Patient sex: M
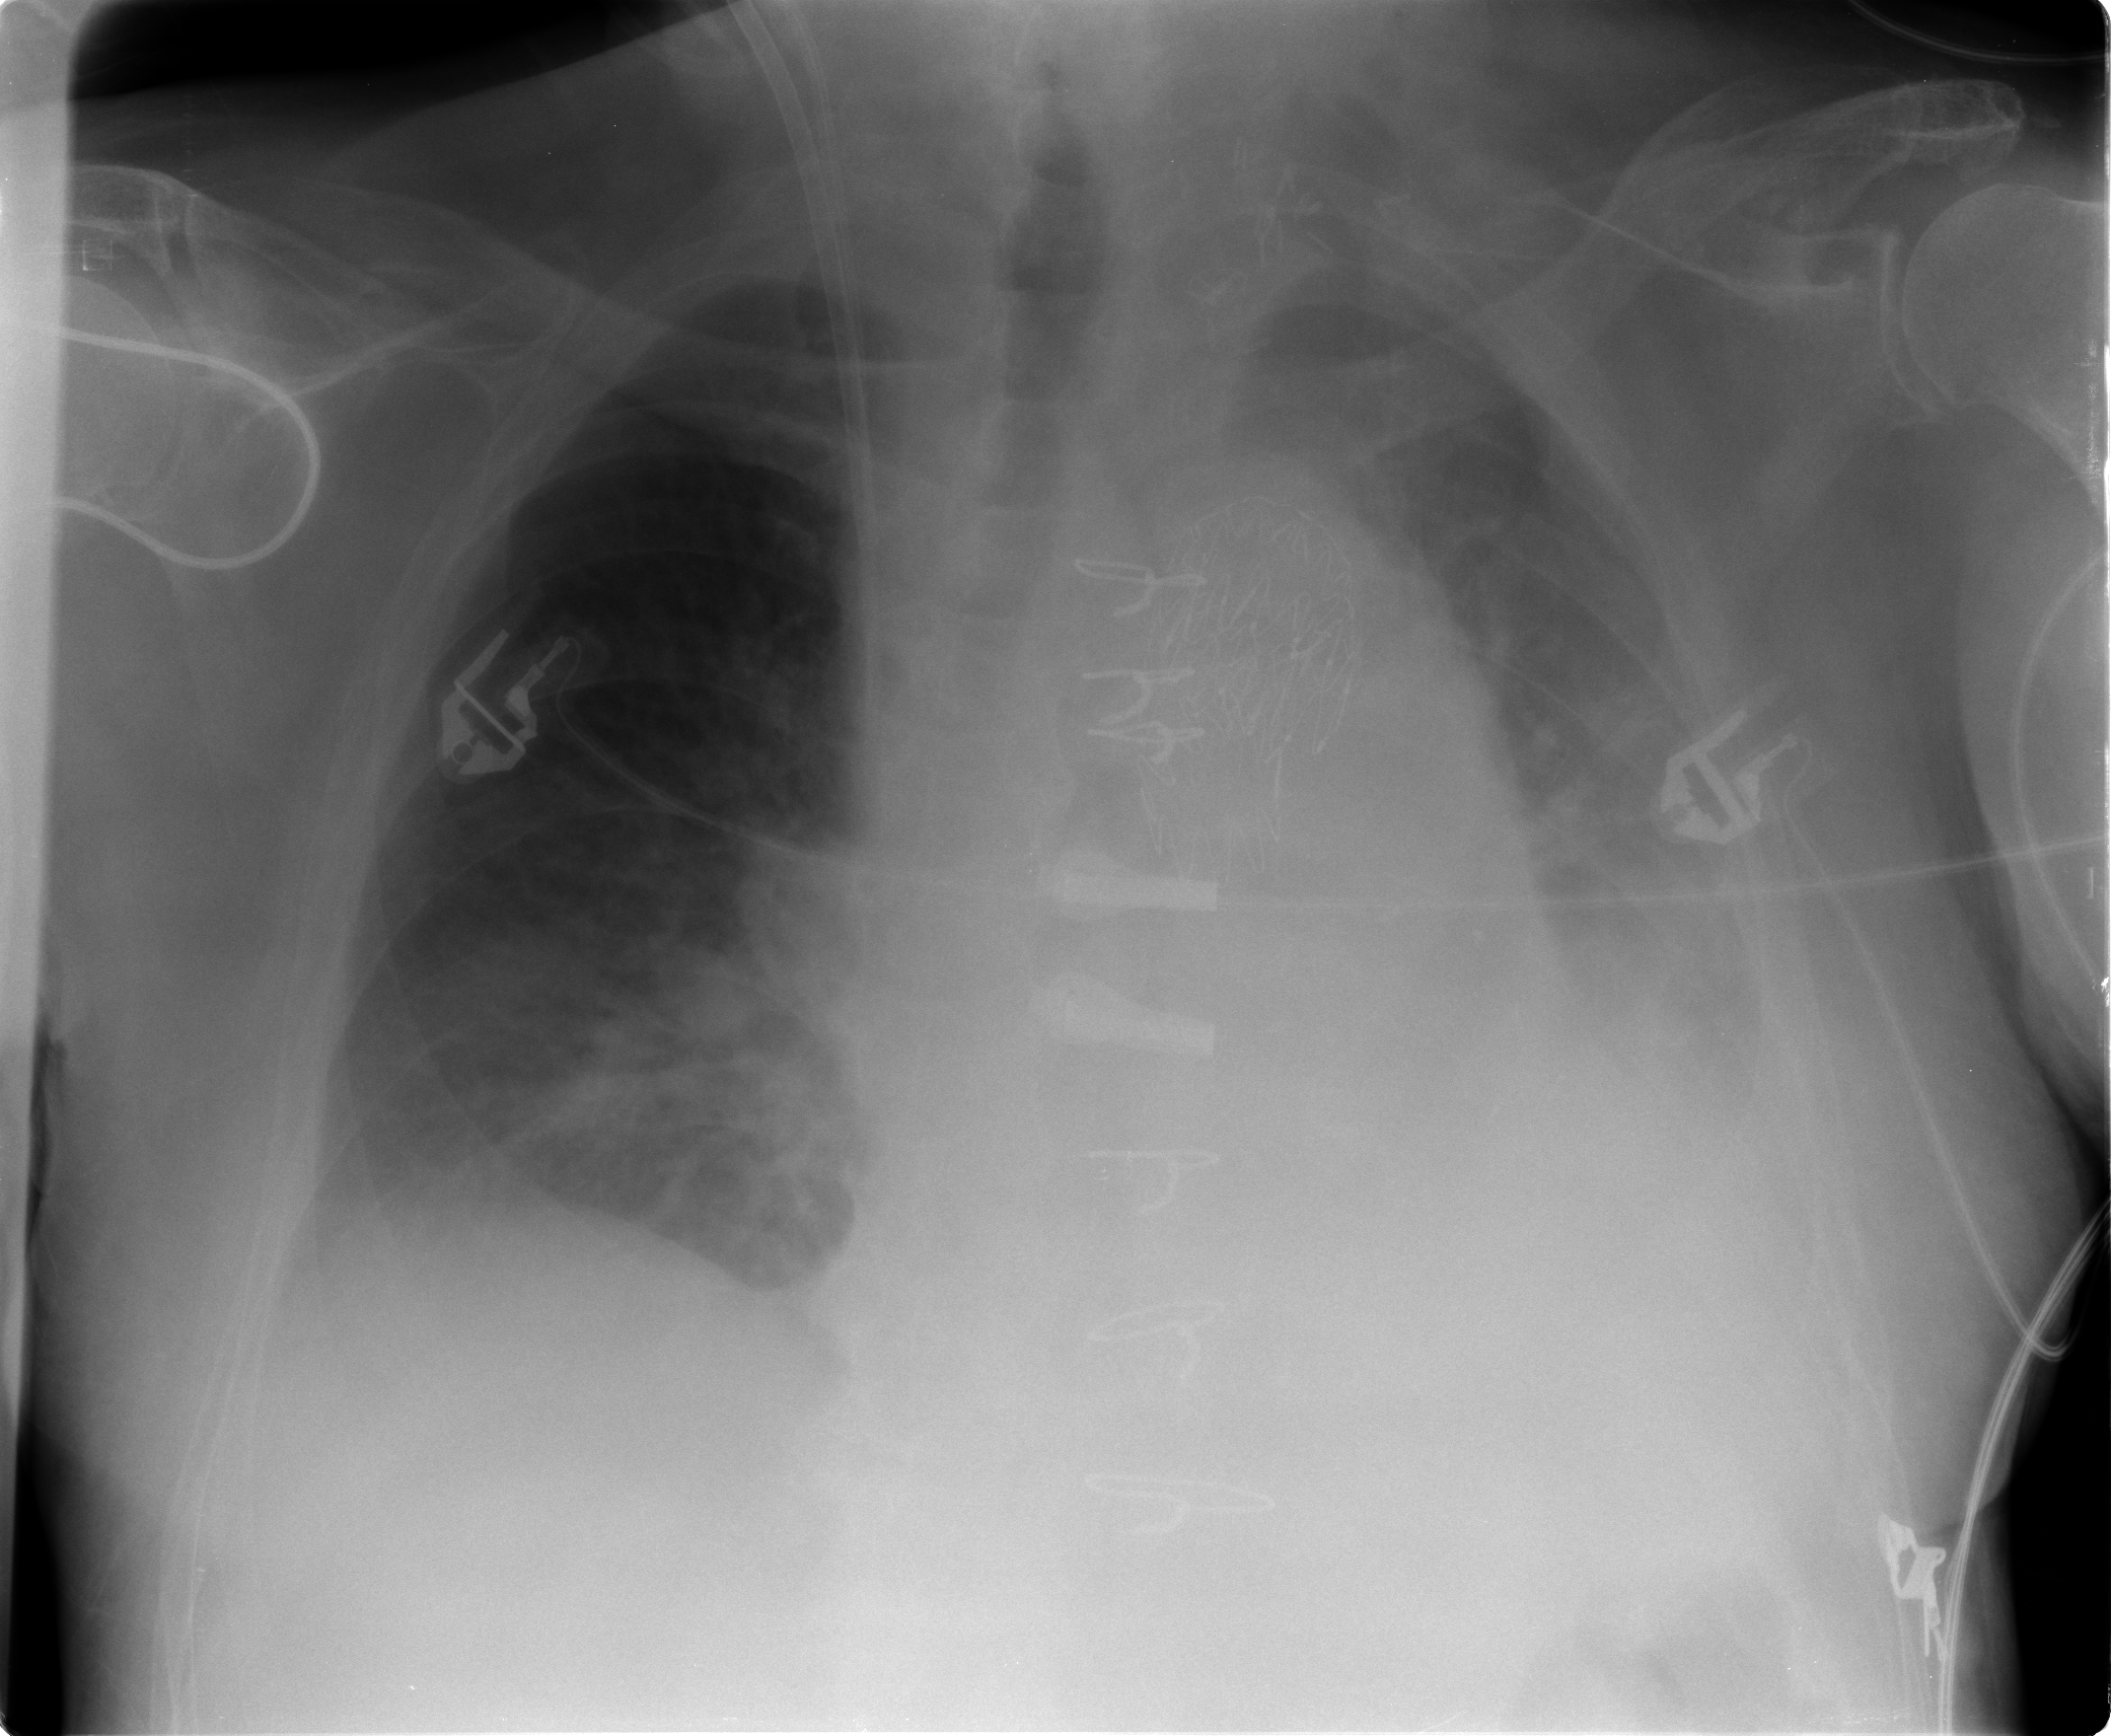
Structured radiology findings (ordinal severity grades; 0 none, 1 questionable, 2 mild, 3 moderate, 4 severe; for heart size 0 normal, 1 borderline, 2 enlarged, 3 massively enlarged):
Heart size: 2
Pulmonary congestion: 2
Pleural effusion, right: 1
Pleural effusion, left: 2
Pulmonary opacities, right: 1
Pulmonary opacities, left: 2
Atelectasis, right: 2
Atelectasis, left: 2